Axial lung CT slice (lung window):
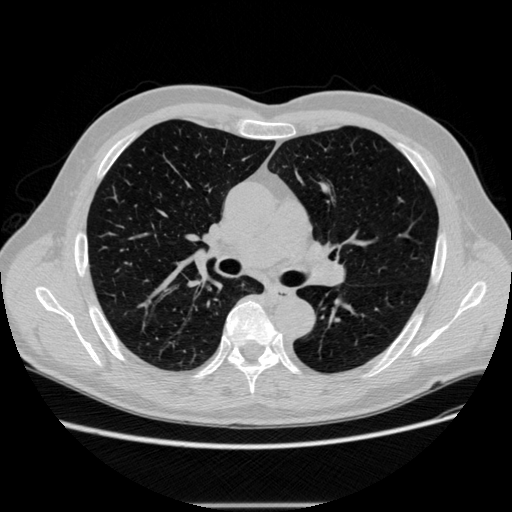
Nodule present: no